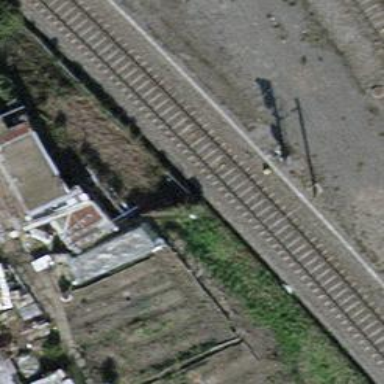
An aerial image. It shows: Railway signal.